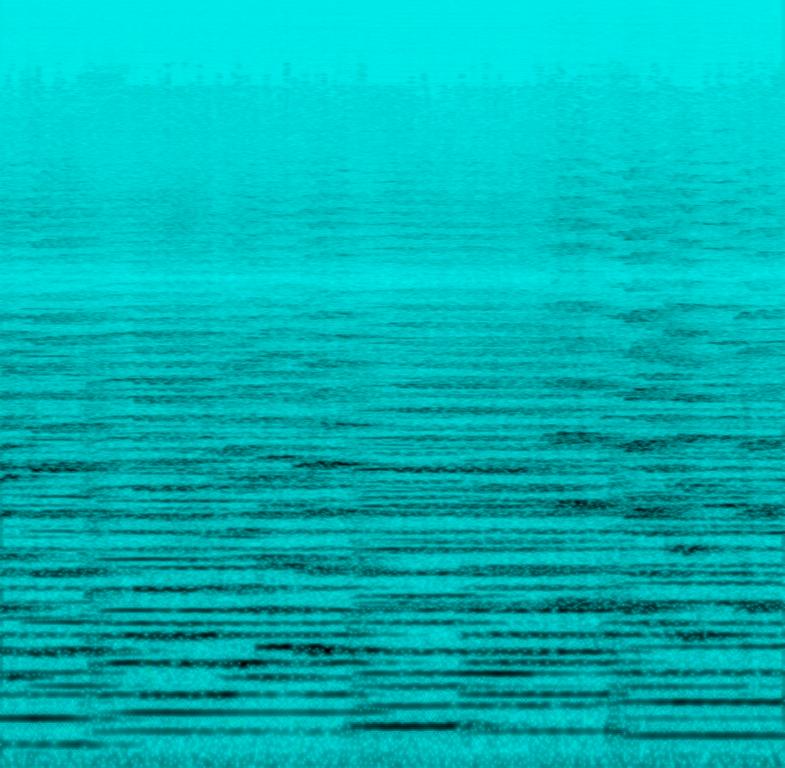
This composition contains a cello playing in the lower register providing a bass melody while other violas and violins are playing a melody and a countermelody in the mid to high range. This song sounds suited for a wedding proposal.